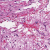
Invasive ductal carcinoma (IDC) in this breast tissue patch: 0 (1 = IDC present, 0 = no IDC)